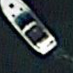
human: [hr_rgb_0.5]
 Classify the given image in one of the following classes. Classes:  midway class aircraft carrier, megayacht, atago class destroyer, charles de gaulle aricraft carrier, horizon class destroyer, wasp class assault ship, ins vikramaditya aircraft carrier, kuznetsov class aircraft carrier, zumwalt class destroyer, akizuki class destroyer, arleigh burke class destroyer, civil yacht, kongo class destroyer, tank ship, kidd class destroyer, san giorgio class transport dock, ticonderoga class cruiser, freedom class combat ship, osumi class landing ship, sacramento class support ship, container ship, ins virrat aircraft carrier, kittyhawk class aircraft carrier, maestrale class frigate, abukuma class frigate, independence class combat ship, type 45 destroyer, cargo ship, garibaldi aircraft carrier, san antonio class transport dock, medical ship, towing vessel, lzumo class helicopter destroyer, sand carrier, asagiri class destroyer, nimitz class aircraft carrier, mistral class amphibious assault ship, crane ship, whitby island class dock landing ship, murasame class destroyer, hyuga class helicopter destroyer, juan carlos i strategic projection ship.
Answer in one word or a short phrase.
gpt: Civil yacht